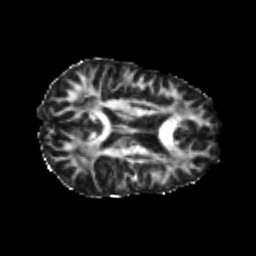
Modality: FA
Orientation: axial
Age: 24
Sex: male
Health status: healthy
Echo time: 0.074 s